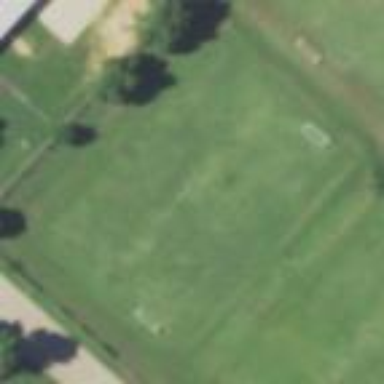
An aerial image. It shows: Soccer pitch with grass surface for leisure land.